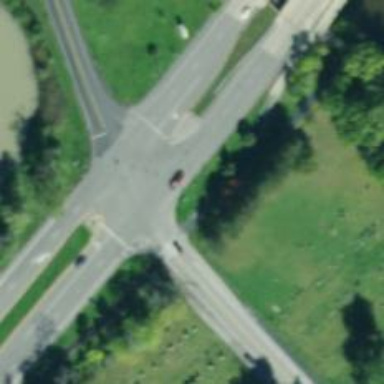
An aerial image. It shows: Secondary road leading to roundabout.